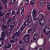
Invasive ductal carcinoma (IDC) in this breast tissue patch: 1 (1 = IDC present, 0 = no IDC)